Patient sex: M
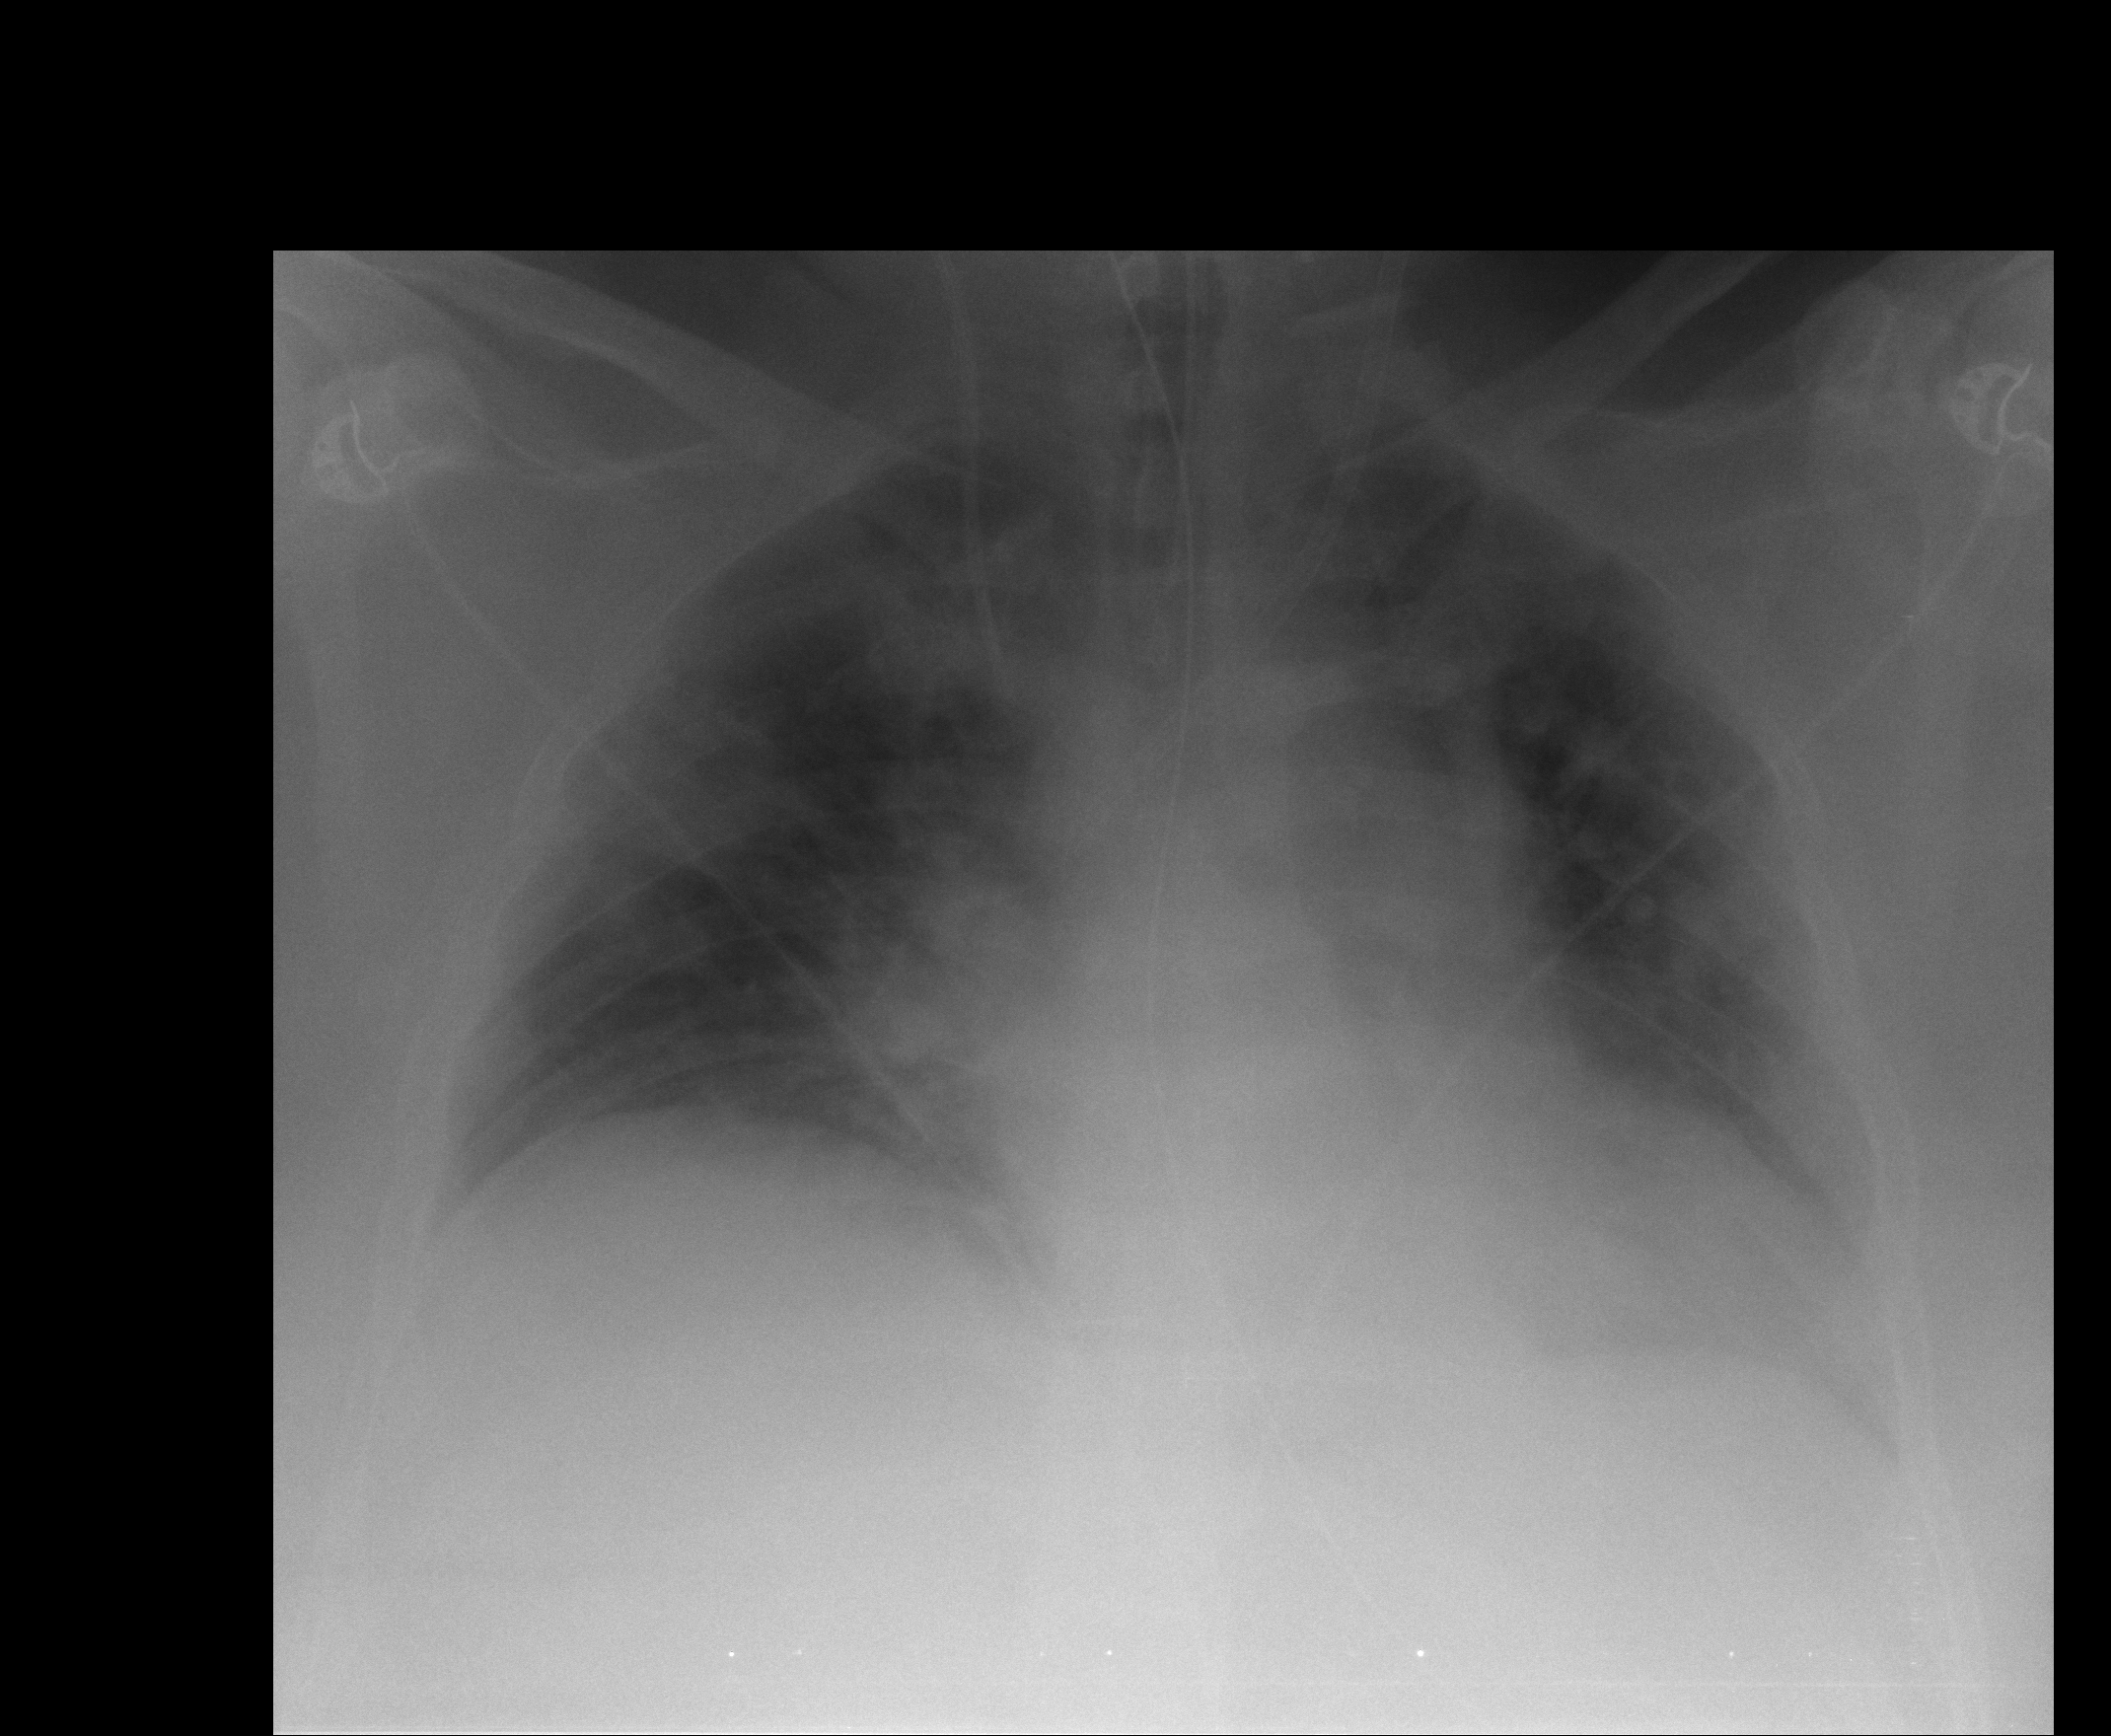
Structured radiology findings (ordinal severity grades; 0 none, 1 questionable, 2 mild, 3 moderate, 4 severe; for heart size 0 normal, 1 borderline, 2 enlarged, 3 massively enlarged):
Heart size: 0
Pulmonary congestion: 2
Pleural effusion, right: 2
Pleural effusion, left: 2
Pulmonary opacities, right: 2
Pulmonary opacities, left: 2
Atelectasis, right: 2
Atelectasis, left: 2